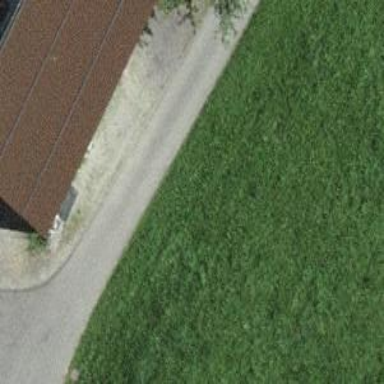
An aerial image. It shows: Well-maintained track road of grade 1.